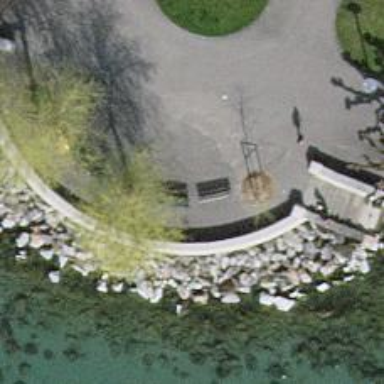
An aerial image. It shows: Bench.